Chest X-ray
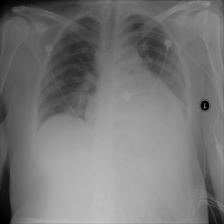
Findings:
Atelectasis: negative
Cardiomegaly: negative
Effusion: negative
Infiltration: negative
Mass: negative
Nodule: negative
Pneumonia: negative
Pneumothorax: negative
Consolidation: negative
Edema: negative
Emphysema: negative
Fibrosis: negative
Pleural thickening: negative
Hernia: negative